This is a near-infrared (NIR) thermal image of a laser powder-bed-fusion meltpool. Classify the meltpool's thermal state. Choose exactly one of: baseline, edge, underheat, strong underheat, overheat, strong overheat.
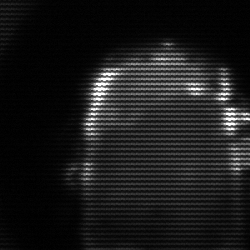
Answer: baseline